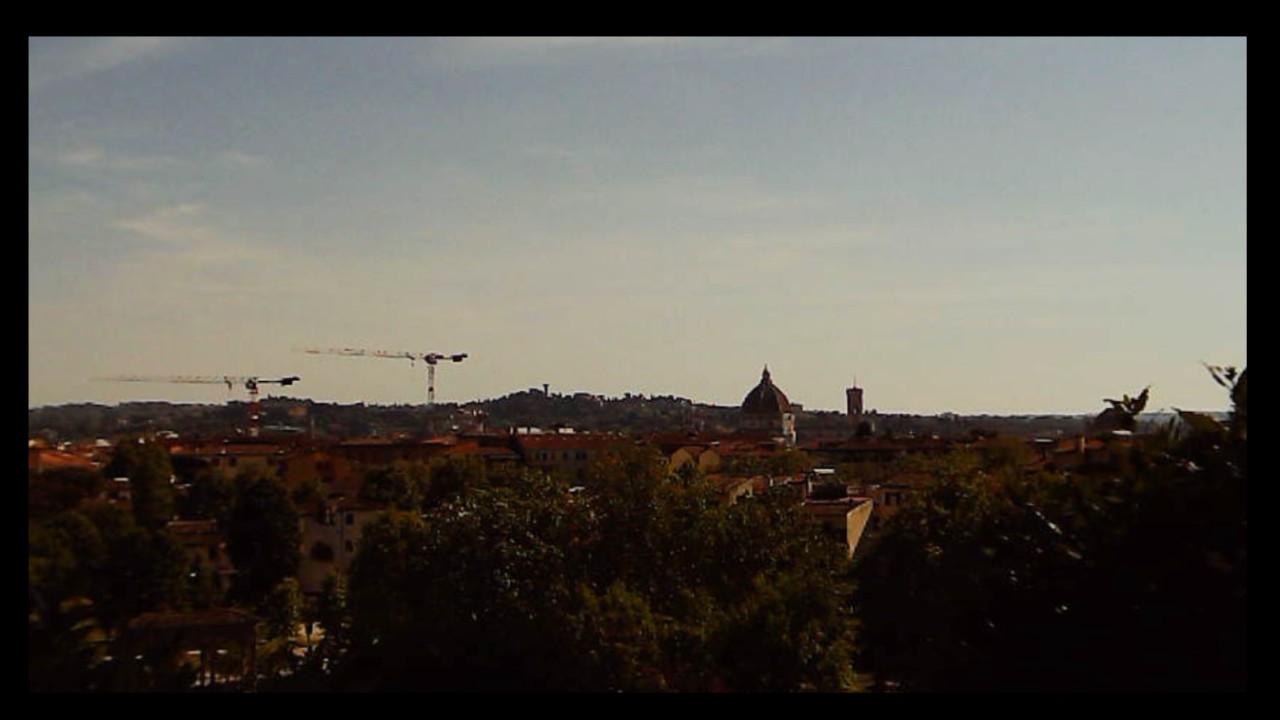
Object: DarwinFPV cineape20